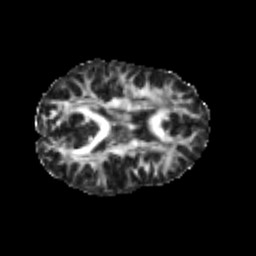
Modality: FA
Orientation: axial
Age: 21
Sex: female
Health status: healthy
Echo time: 0.074 s